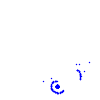
Particle: electron